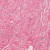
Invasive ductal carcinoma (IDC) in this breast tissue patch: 0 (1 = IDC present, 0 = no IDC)